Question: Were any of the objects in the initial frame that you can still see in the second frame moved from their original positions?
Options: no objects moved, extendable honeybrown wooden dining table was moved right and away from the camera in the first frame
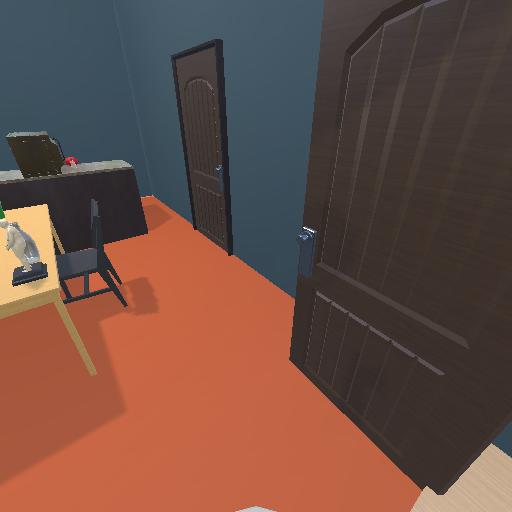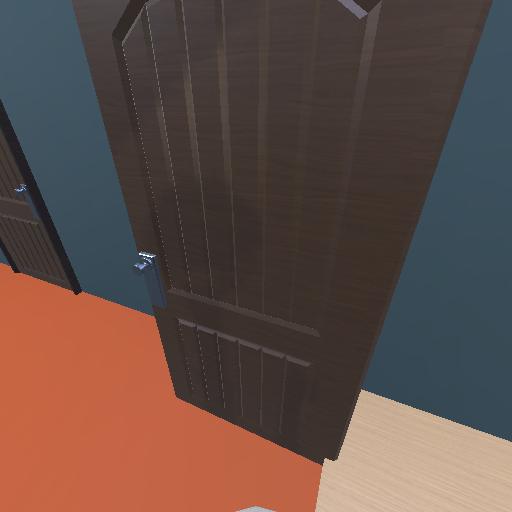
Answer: no objects moved